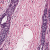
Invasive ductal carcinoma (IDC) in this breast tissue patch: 0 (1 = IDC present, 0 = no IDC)